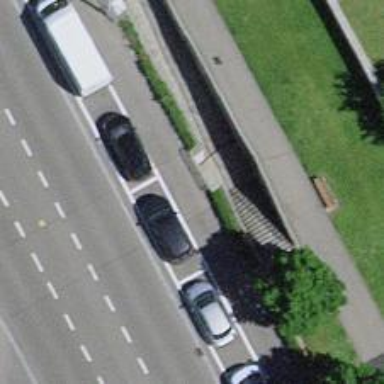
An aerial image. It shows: Tunnel footway.